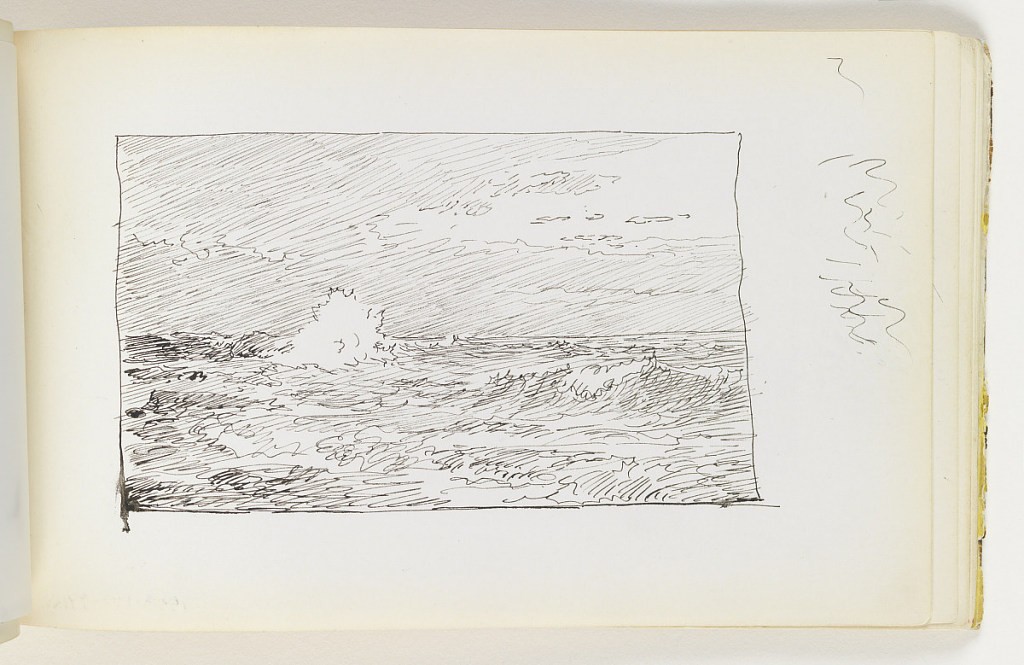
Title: Quick Study of Choppy Sea
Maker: William Trost Richards, American, 1833–1905
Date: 1890–1900
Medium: Pen and black ink on off-white wove paper
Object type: Sketchbook folio
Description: Quick, light sketch of choppy waves; miscellaneous pen strokes in margin to right of image.